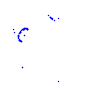
Particle: kaon